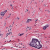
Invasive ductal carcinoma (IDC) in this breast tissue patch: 1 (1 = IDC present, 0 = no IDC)